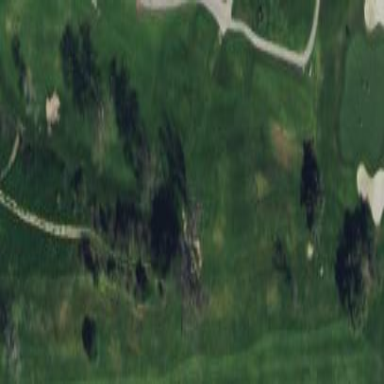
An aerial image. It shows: Rough area on grassy golf course.